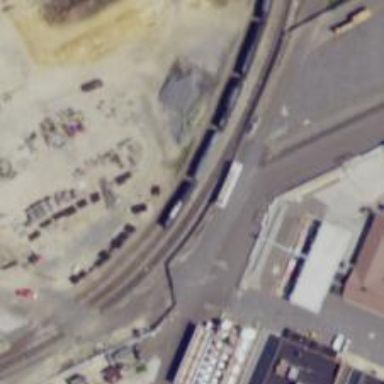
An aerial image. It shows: Railway yard used for servicing trains.